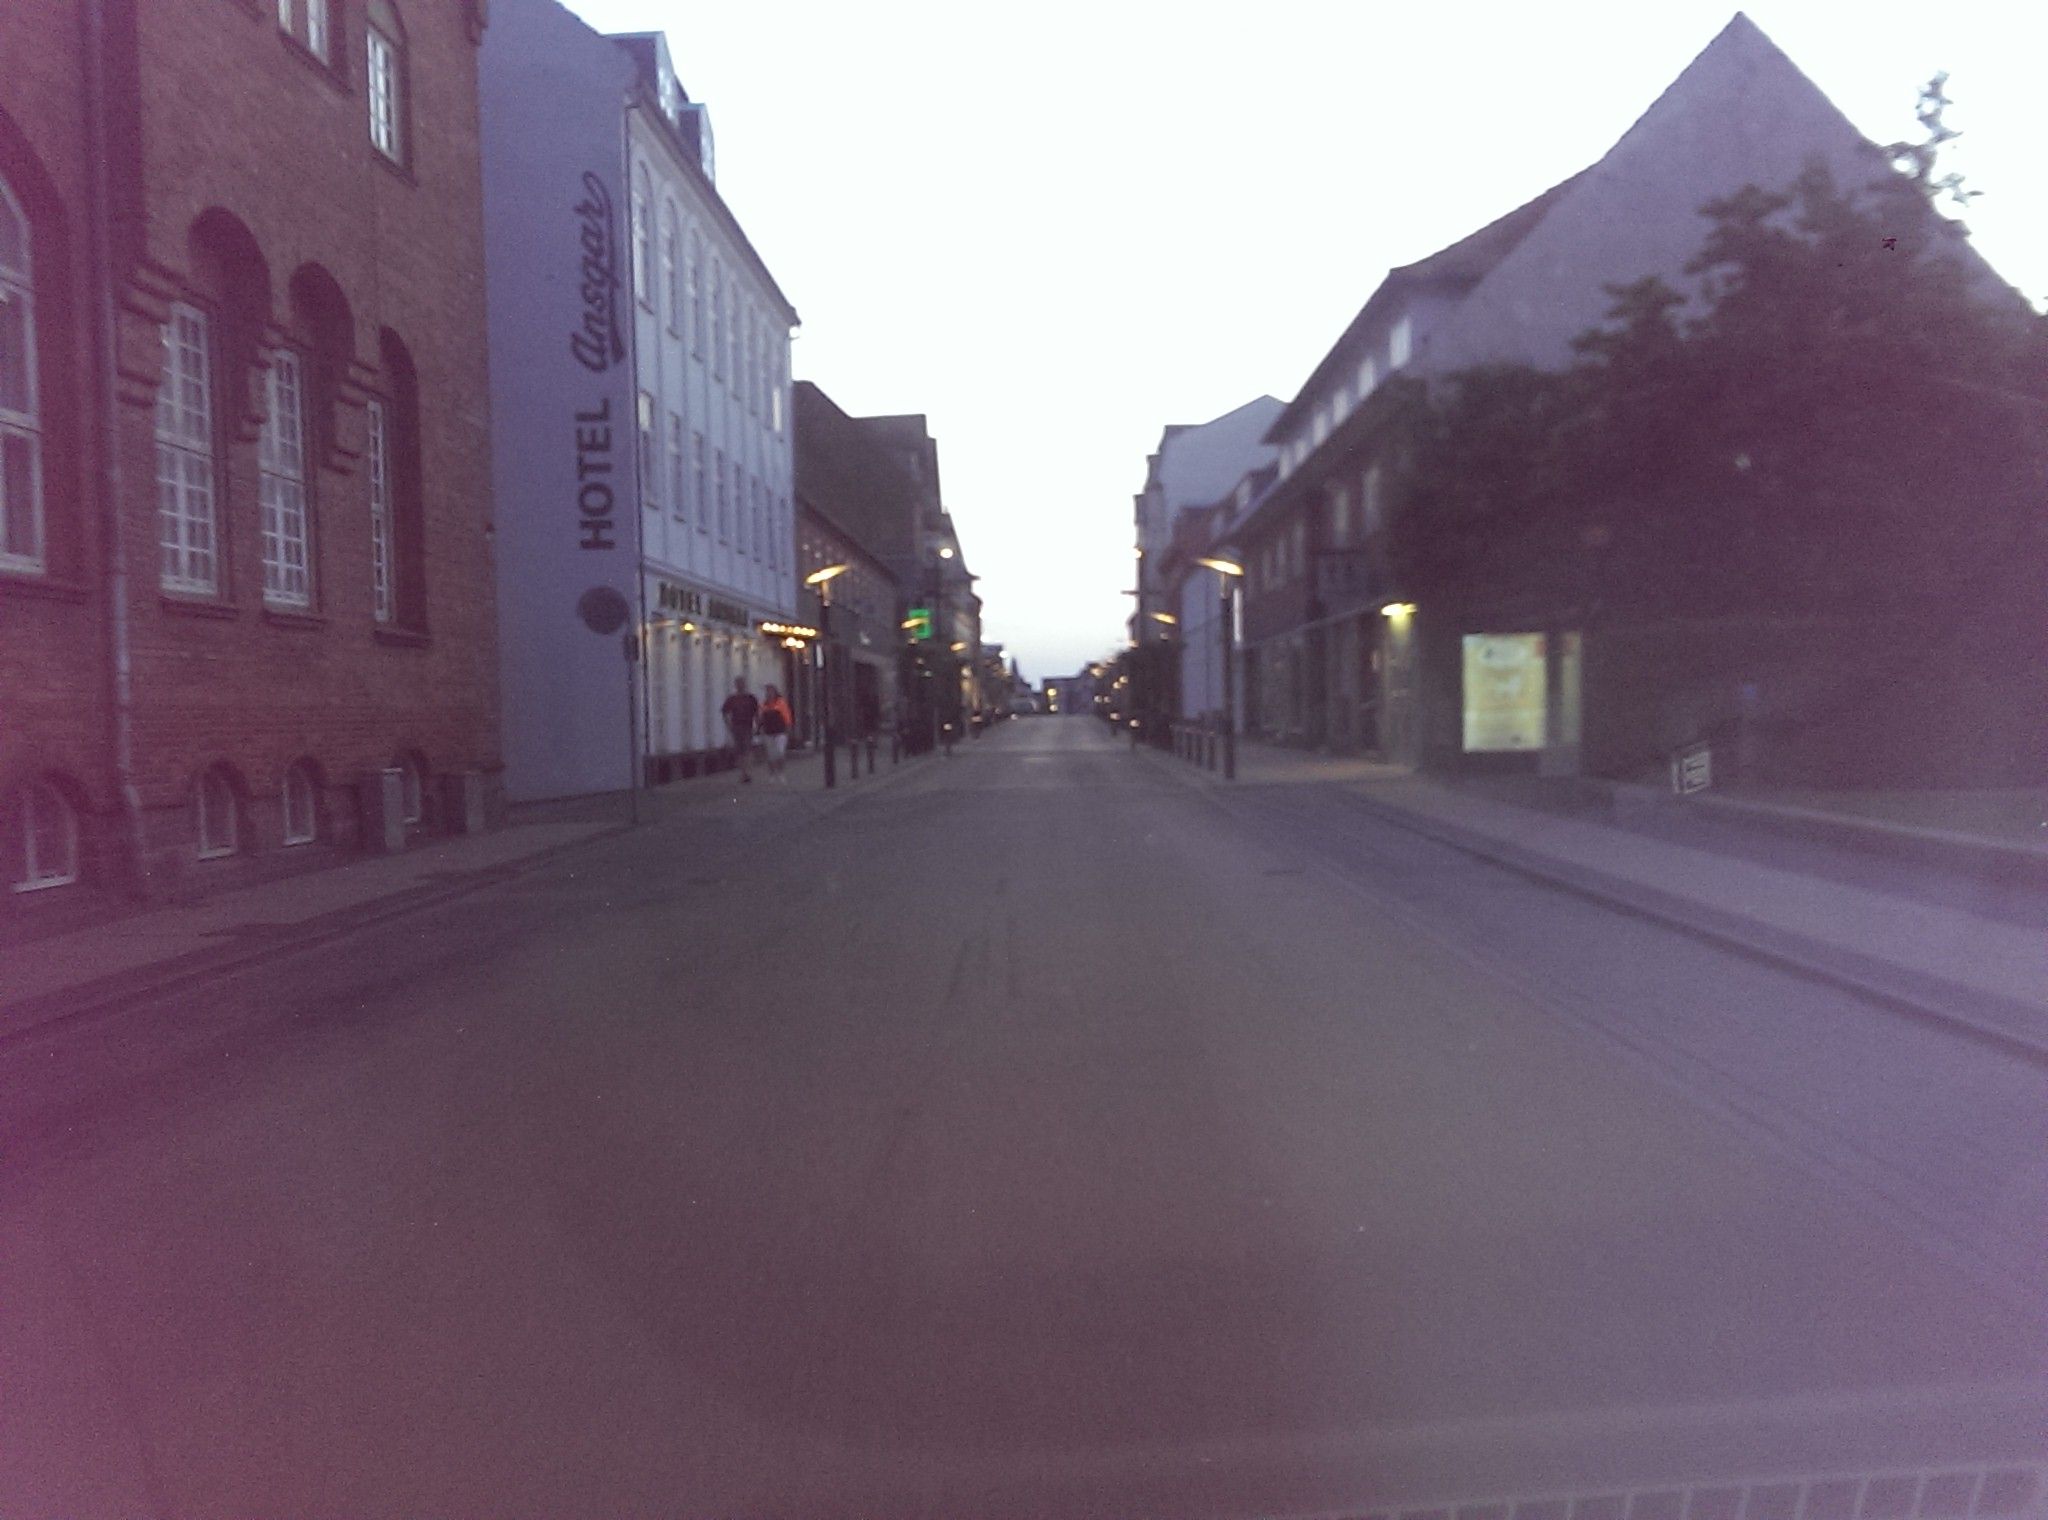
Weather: clear
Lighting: day
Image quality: good
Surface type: cycling surface
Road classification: pedestrian, tertiary
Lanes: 2
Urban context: dense urban cluster
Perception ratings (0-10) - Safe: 1.61, Lively: 5.74, Beautiful: 7.54, Boring: 2.13, Depressing: 1.25, Wealthy: 8.6